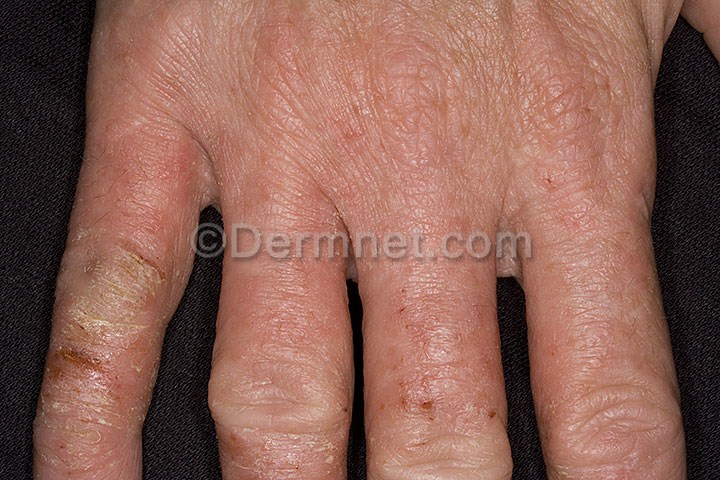
Disease: Eczema Photos